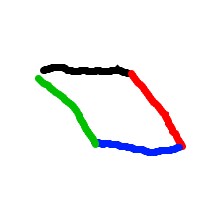
Shape: parallelogram